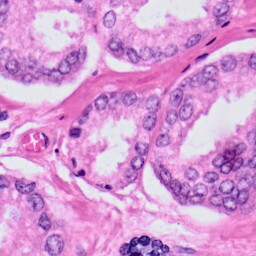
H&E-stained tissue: Prostate